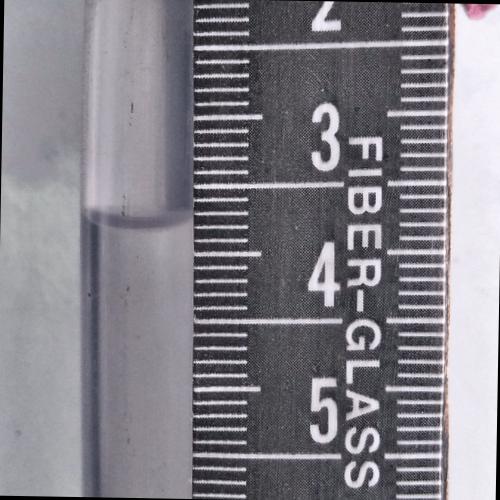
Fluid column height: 3.7 cm